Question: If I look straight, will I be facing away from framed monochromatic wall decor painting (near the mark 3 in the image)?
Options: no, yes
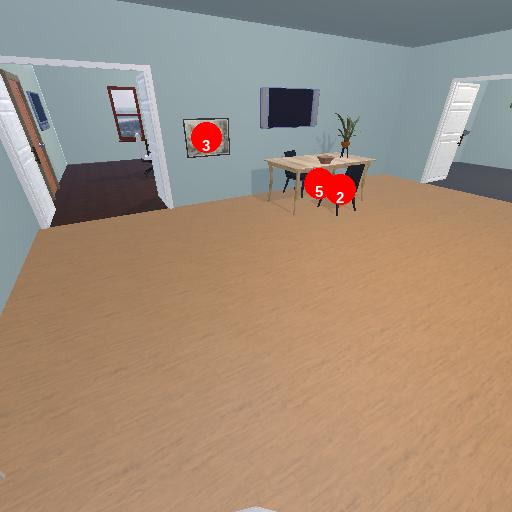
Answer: no